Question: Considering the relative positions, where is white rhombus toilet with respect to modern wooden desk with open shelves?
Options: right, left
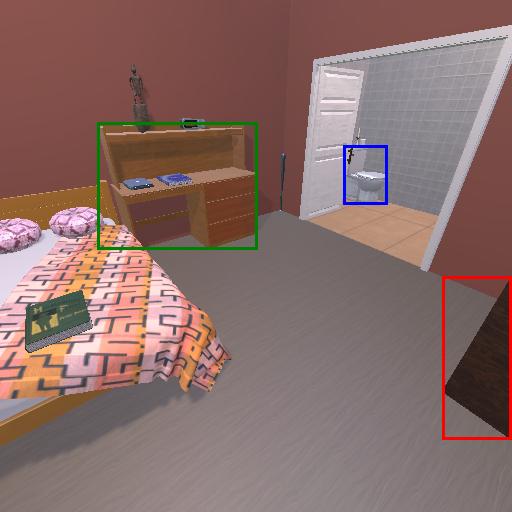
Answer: right